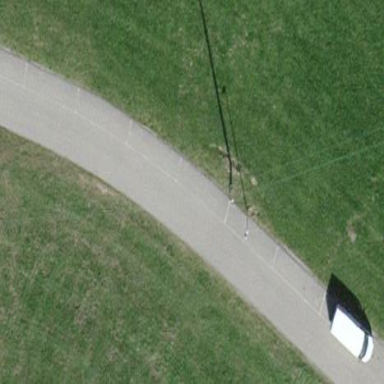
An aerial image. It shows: Parking lane with asphalt surface.